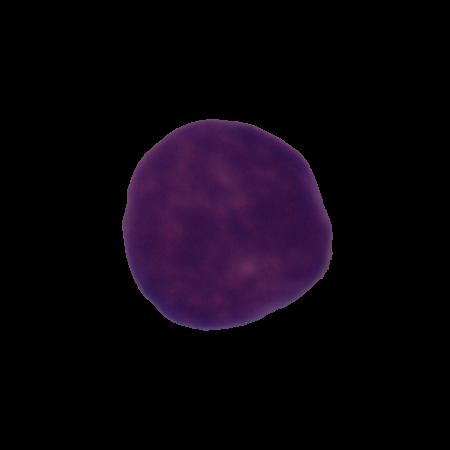
Label: cancer